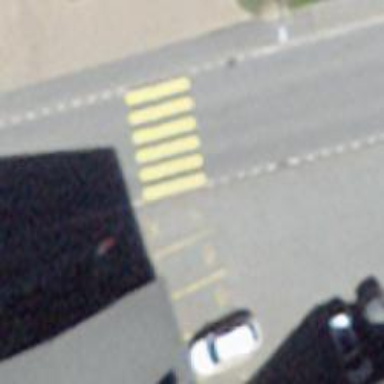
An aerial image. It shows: Uncontrolled zebra crossing on the road.